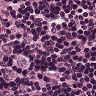
Metastatic tissue present: yes